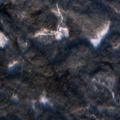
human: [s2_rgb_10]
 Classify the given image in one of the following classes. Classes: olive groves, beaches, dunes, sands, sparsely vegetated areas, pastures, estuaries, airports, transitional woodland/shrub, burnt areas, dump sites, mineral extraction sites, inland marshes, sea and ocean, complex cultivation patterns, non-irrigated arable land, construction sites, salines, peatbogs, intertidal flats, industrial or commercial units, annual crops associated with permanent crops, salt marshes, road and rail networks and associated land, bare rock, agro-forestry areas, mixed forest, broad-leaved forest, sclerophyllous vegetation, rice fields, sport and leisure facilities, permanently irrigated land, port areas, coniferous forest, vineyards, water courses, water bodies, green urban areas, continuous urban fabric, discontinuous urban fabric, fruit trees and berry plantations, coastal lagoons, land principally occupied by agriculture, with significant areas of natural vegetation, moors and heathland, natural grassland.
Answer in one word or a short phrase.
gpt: coniferous forest, mixed forest